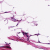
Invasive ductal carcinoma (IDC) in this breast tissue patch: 0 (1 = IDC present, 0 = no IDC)